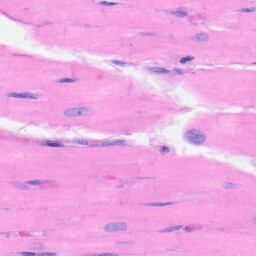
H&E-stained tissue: Heart